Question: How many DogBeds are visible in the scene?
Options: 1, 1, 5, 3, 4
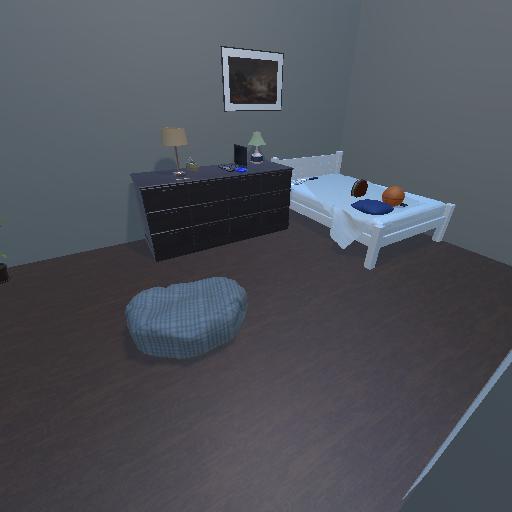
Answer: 1